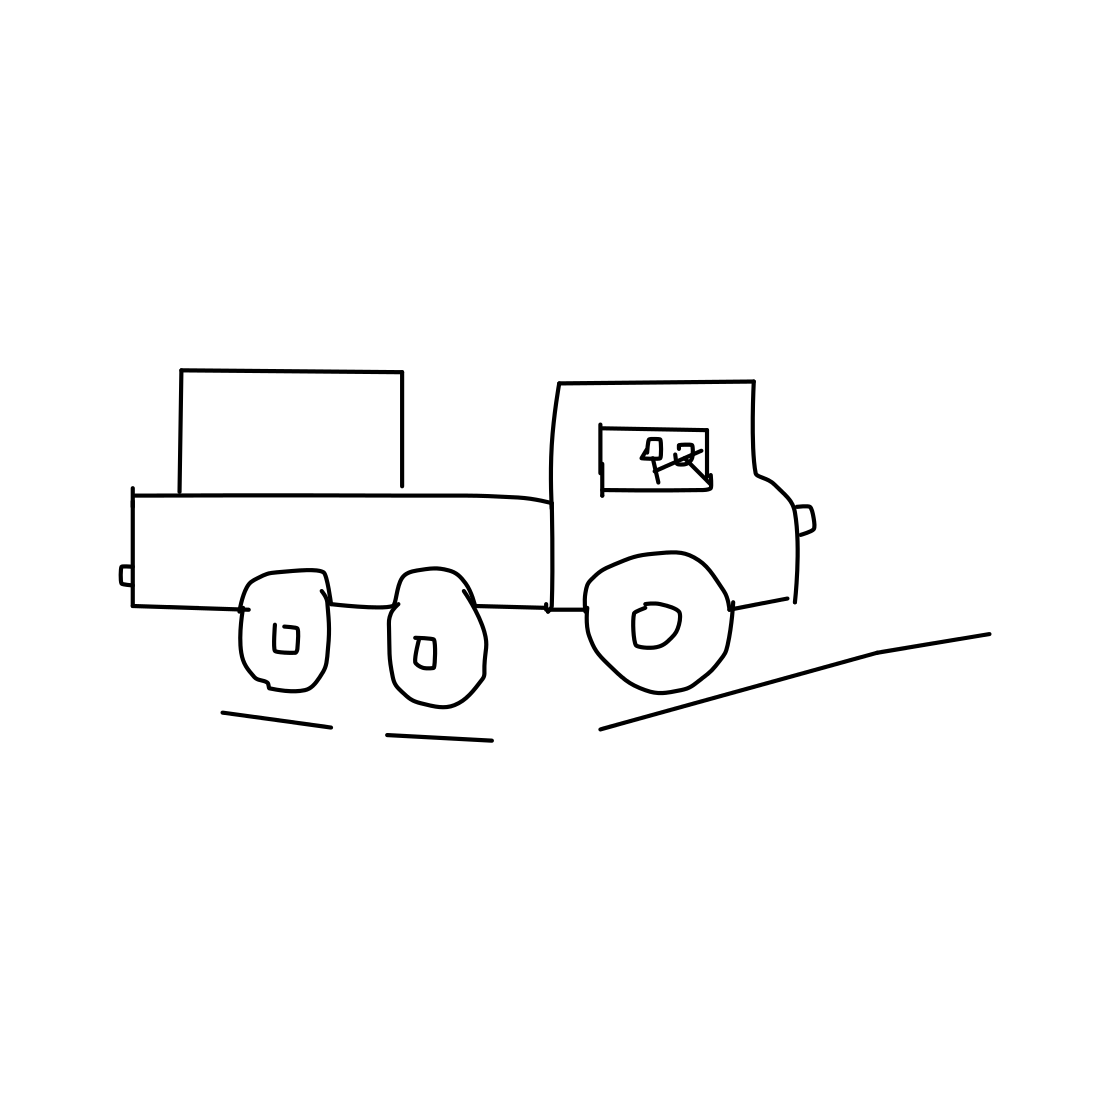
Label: truck